Interaction volume radius: 10 \u00c5
Interaction volume height: 10 \u00c5
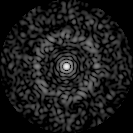
Disorder parameter: 0.8446